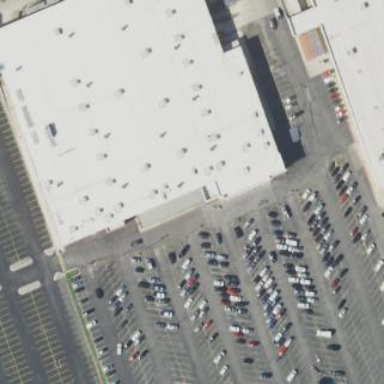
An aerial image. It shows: Wholesale shop within building.